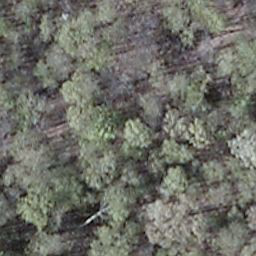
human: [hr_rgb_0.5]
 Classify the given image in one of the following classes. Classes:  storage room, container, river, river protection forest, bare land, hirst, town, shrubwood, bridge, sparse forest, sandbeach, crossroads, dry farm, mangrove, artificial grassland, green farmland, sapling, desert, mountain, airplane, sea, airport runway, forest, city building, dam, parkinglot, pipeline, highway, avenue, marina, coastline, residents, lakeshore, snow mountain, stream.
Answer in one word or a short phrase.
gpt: shrubwood